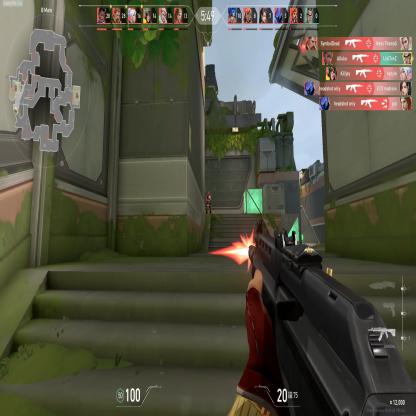
Label: enemy